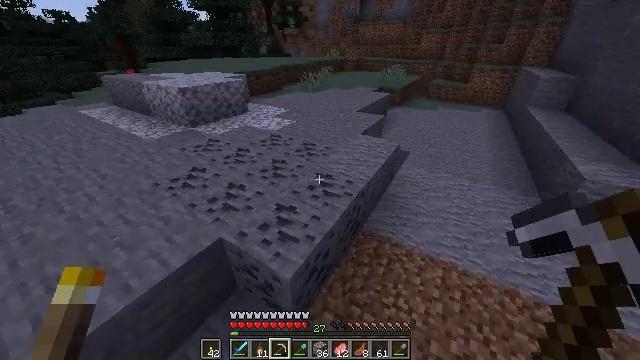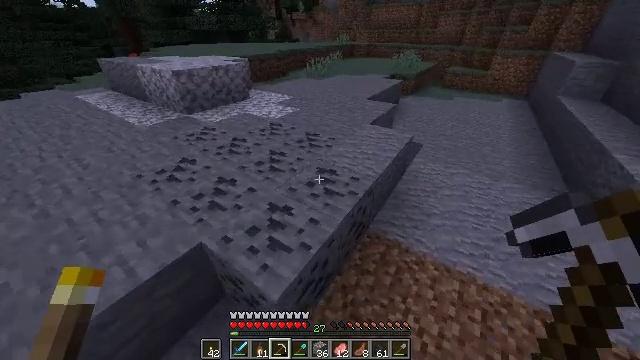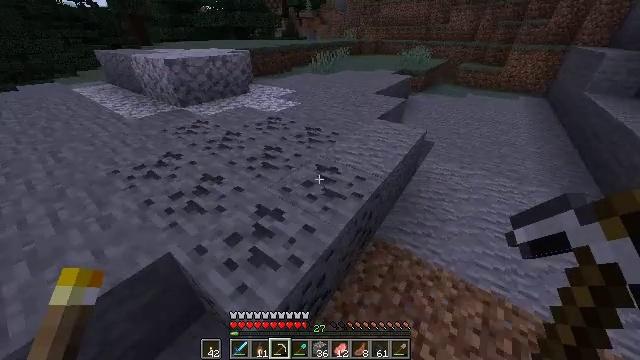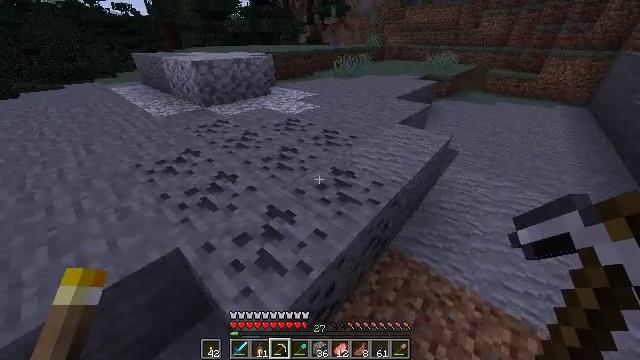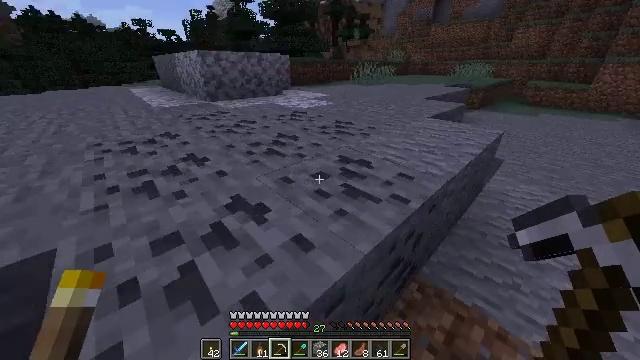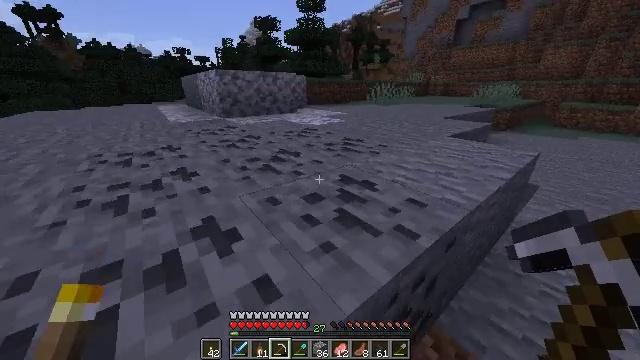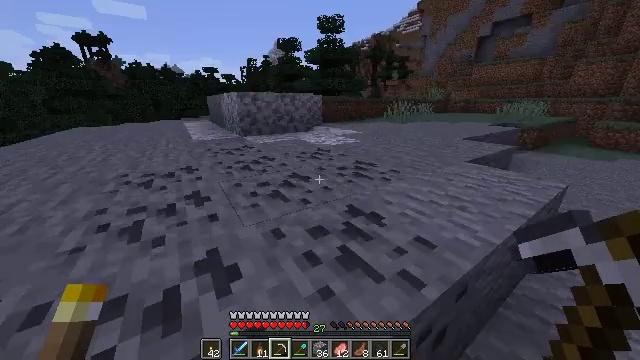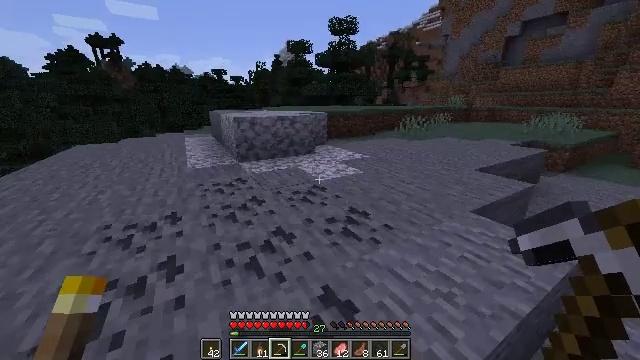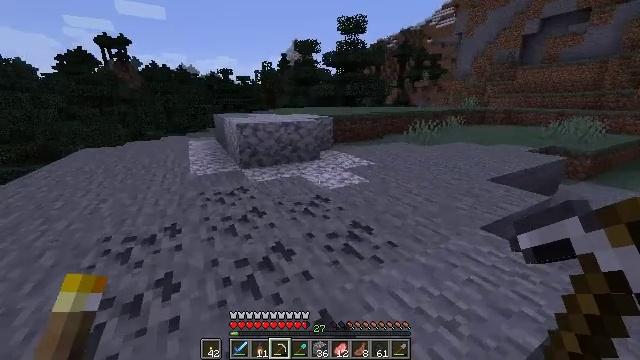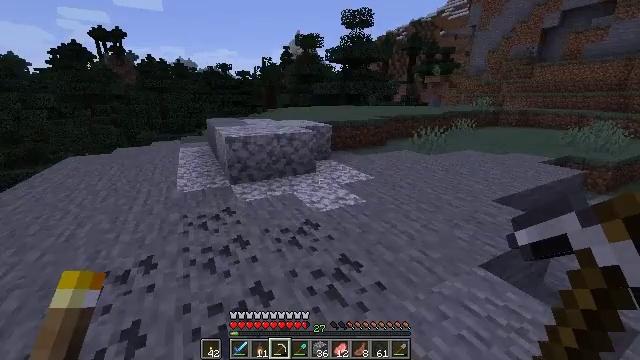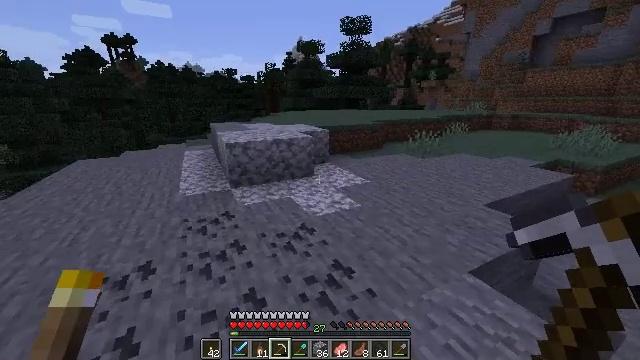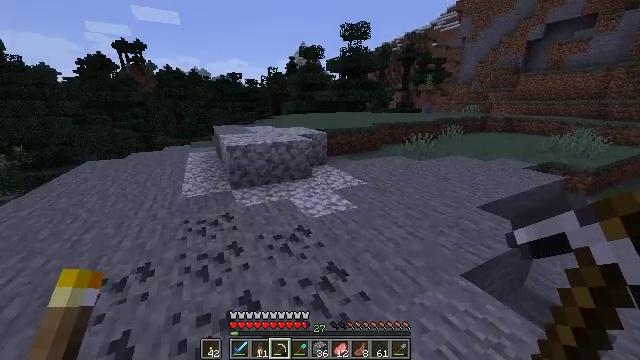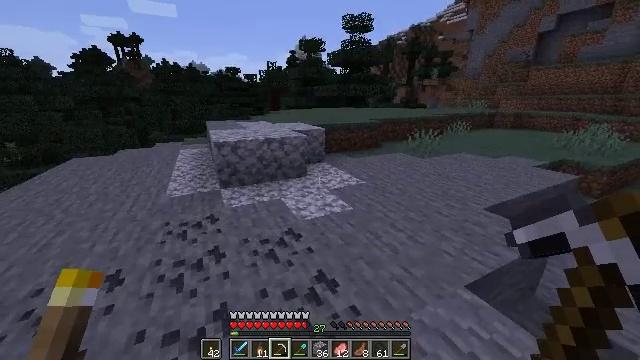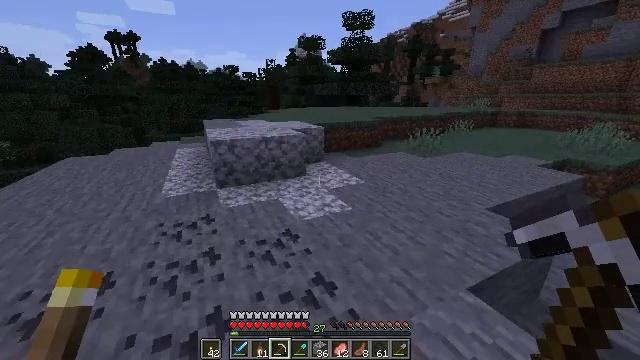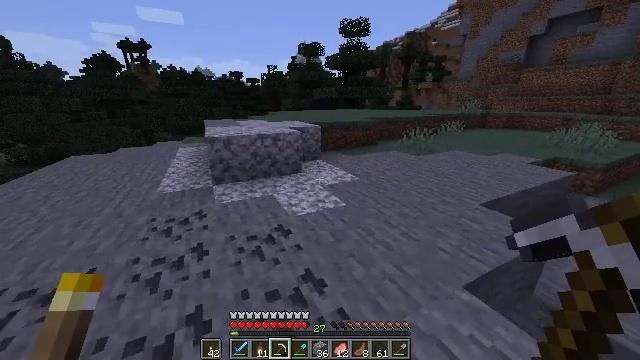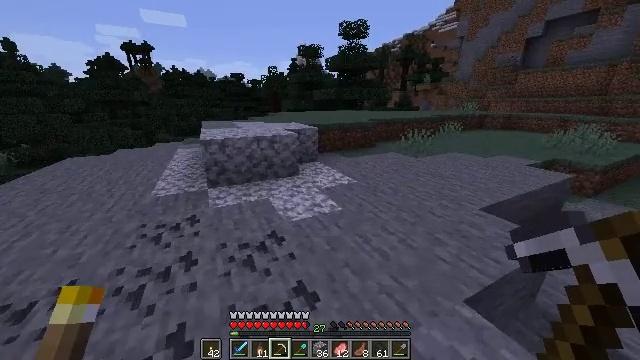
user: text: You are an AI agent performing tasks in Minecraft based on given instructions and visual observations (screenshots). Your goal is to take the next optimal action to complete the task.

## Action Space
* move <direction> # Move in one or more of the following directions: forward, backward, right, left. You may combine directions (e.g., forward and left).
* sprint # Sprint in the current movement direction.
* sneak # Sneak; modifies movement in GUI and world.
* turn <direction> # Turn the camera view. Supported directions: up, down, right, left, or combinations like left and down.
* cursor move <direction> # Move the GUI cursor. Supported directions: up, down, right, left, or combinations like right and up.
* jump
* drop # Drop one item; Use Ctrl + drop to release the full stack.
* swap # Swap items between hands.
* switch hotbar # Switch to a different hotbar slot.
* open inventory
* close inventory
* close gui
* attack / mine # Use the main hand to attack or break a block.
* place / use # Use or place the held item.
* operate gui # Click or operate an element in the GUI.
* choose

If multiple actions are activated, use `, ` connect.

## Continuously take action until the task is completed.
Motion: motion action
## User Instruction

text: Gather spruce leaves to collect foliage.
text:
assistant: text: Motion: move forward, turn left and down
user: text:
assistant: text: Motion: move forward, turn left
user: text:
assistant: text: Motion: move forward, turn left and up
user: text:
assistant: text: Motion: move forward, turn left and up
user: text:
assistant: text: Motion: move forward, turn left and up, jump
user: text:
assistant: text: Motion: move forward, turn left and up, jump
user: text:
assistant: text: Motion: move forward, turn left and up, jump
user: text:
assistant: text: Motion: move forward, turn left, jump
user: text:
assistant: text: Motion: move forward, sprint, turn left, jump
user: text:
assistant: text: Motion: move forward, sprint, jump
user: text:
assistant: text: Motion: move forward, sprint, jump
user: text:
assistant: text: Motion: move forward, sprint, jump
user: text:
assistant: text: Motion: move forward, jump
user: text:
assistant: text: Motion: move forward, jump
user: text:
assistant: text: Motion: move forward, jump
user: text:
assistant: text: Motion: move forward, jump
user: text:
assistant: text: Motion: move forward, jump
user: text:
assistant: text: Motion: move forward, jump
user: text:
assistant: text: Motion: move forward, jump
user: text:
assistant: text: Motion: move forward, jump
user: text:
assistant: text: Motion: move forward, jump
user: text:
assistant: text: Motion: move forward, jump
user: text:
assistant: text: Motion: move forward, jump
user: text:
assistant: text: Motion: move forward, jump
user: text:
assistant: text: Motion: move forward, jump
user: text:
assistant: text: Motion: move forward, jump
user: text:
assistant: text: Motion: move forward, jump
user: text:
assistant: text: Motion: move forward, jump
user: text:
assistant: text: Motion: move forward, jump
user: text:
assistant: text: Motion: move forward, jump